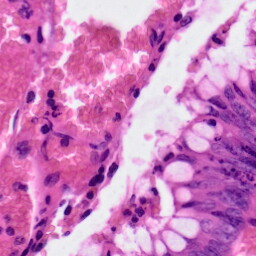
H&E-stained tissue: Colon